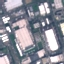
Land use / land cover class: Industrial